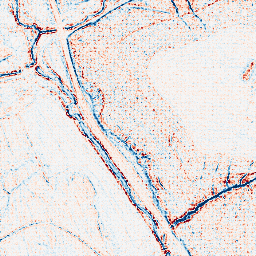
Category: edge_preserving
Decomposition family: bilateral
Decomposition parameters: d: 5
sigma_color: 25
sigma_space: 150
Upsampling method: sinc_hamming
Upsampling parameters: scale: 8
kernel_size: 8
Upsampling scale: 8